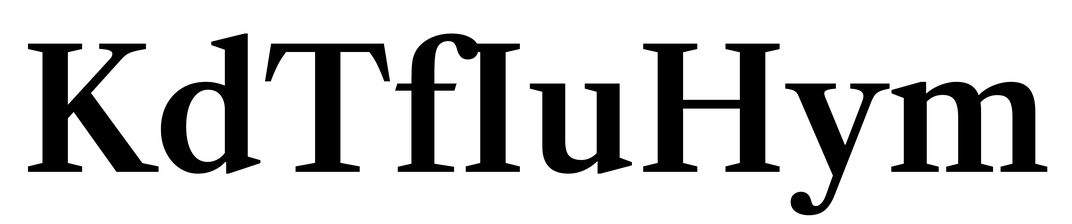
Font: LibreCaslonText_SemiBold